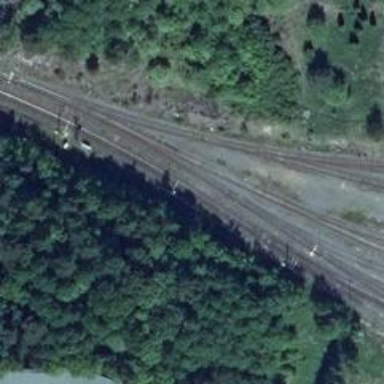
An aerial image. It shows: Railway signal.